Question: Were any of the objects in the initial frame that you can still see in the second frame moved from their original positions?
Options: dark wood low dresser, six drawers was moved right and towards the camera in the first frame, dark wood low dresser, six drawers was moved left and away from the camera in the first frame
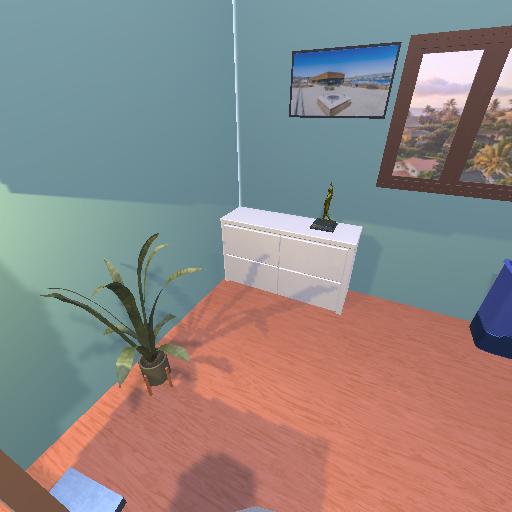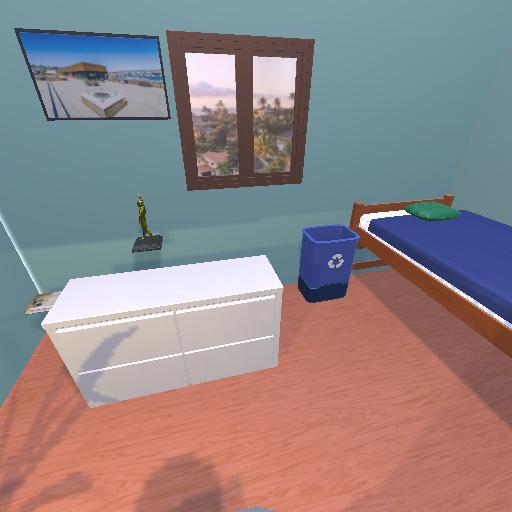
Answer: dark wood low dresser, six drawers was moved right and towards the camera in the first frame